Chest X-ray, PA view. Patient: 55 years old, sex F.
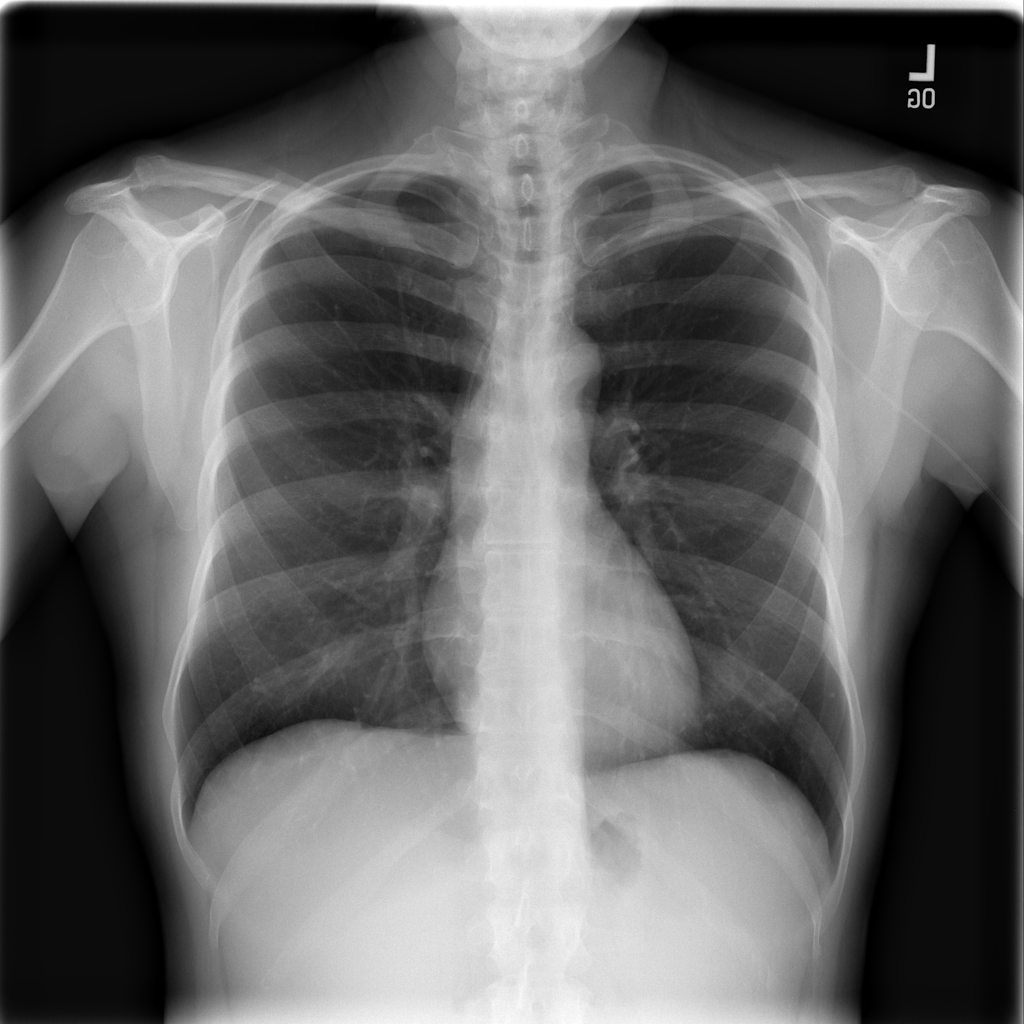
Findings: Infiltration